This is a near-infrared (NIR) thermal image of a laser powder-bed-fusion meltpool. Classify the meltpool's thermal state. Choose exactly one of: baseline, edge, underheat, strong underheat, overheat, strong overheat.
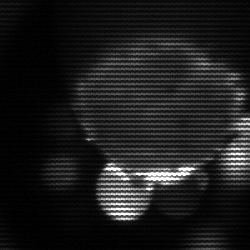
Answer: edge